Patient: sex F, age 65
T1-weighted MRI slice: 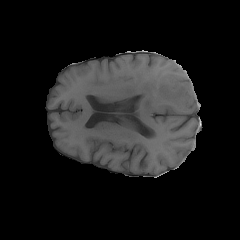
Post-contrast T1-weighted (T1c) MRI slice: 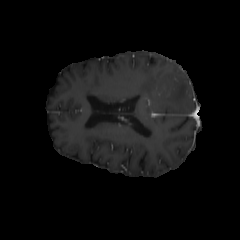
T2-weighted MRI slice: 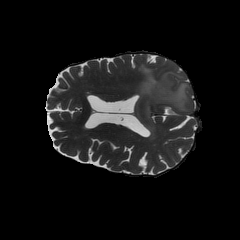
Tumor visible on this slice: yes
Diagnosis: Glioblastoma, IDH-wildtype
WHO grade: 4